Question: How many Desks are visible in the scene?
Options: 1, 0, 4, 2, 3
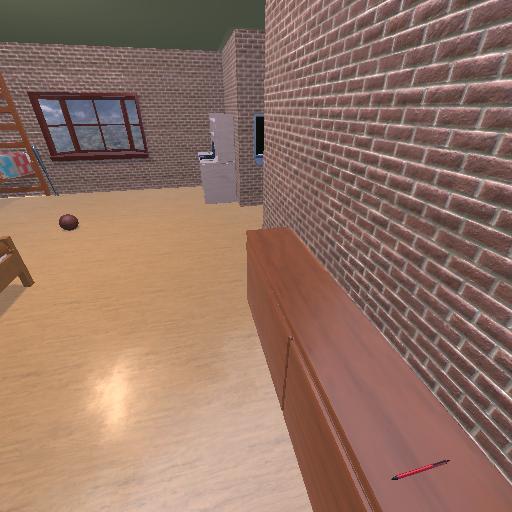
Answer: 1